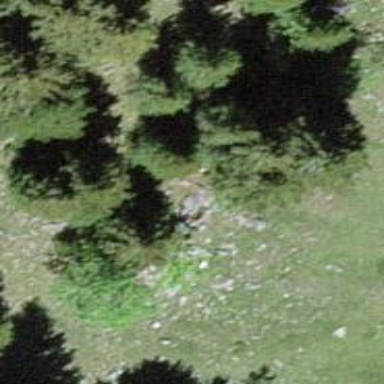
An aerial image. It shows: Needle-leaved tree in its natural environment.